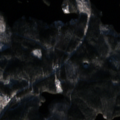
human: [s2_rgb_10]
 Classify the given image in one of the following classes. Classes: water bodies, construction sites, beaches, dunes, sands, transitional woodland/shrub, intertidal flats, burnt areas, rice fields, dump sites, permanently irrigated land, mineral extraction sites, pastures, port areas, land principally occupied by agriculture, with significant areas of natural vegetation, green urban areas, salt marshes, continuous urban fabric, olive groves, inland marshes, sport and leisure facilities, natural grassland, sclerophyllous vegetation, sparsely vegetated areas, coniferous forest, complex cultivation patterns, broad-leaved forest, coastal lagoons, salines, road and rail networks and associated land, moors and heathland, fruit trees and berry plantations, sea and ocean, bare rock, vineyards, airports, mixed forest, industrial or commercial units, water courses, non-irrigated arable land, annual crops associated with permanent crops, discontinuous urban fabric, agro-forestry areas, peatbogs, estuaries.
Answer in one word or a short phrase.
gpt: coniferous forest, mixed forest, transitional woodland/shrub, water bodies